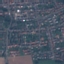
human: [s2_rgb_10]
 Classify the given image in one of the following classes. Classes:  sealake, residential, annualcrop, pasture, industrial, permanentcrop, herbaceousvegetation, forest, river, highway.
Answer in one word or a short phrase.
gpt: Residential